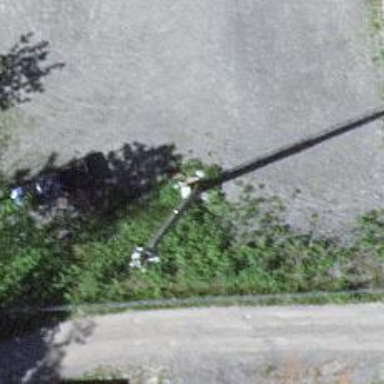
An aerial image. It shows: Mast tower used for communication.